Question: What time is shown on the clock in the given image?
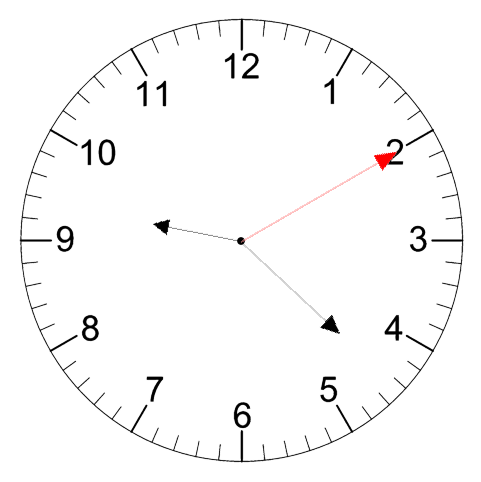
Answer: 09:22:10